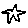
Label: star